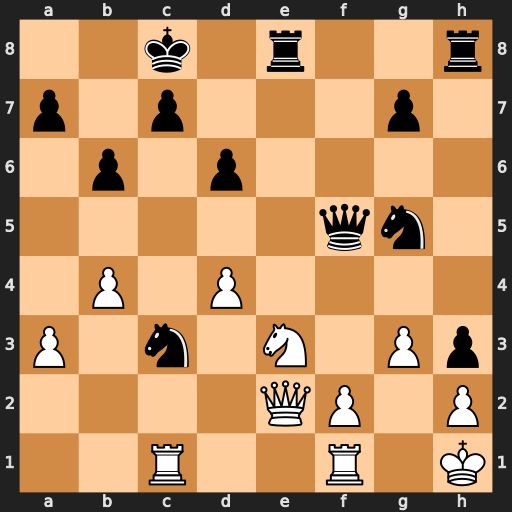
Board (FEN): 2k1r2r/p1p3p1/1p1p4/5qn1/1P1P4/P1n1N1Pp/4QP1P/2R2R1K
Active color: w
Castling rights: -
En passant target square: -
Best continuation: Qa6+ Kb8 Nxf5